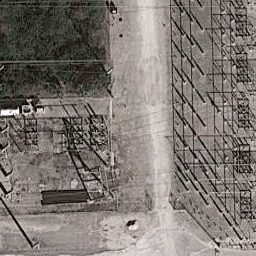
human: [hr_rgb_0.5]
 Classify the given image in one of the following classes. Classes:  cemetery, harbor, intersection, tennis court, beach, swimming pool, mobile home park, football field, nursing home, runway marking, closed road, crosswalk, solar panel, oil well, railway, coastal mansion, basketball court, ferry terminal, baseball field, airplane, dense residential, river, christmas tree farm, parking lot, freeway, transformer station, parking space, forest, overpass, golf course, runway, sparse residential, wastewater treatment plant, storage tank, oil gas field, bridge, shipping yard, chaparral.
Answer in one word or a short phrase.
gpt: transformer station